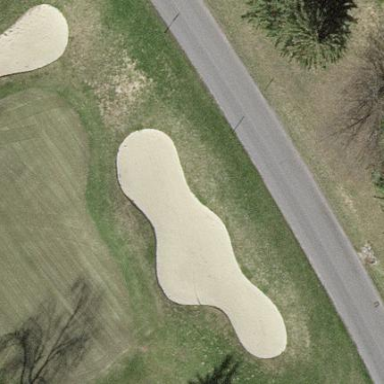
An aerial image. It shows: Sandy area is golf bunker.